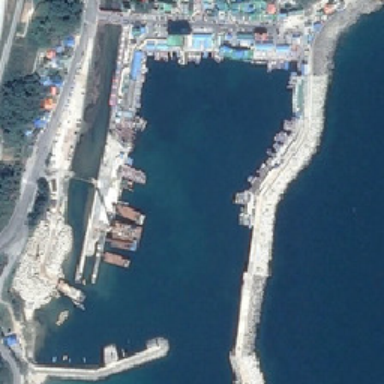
There are many blue factories in the harbor and there are four red ships in the sea .